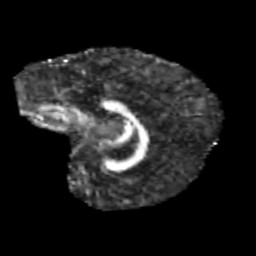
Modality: FA
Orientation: sagittal
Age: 12
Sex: male
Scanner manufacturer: siemens
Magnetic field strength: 3 T
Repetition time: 3.8 s
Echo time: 0.07 s